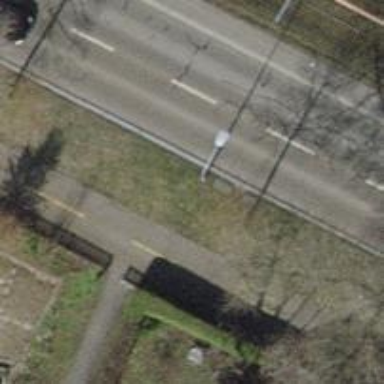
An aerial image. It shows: Asphalt path with sidewalk. The path also serves as cycleway.